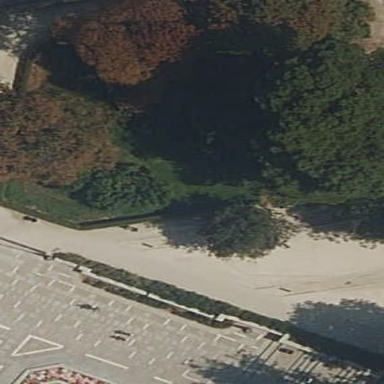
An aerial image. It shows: Garden with kerb barrier.